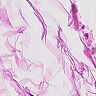
Metastatic tissue present: no